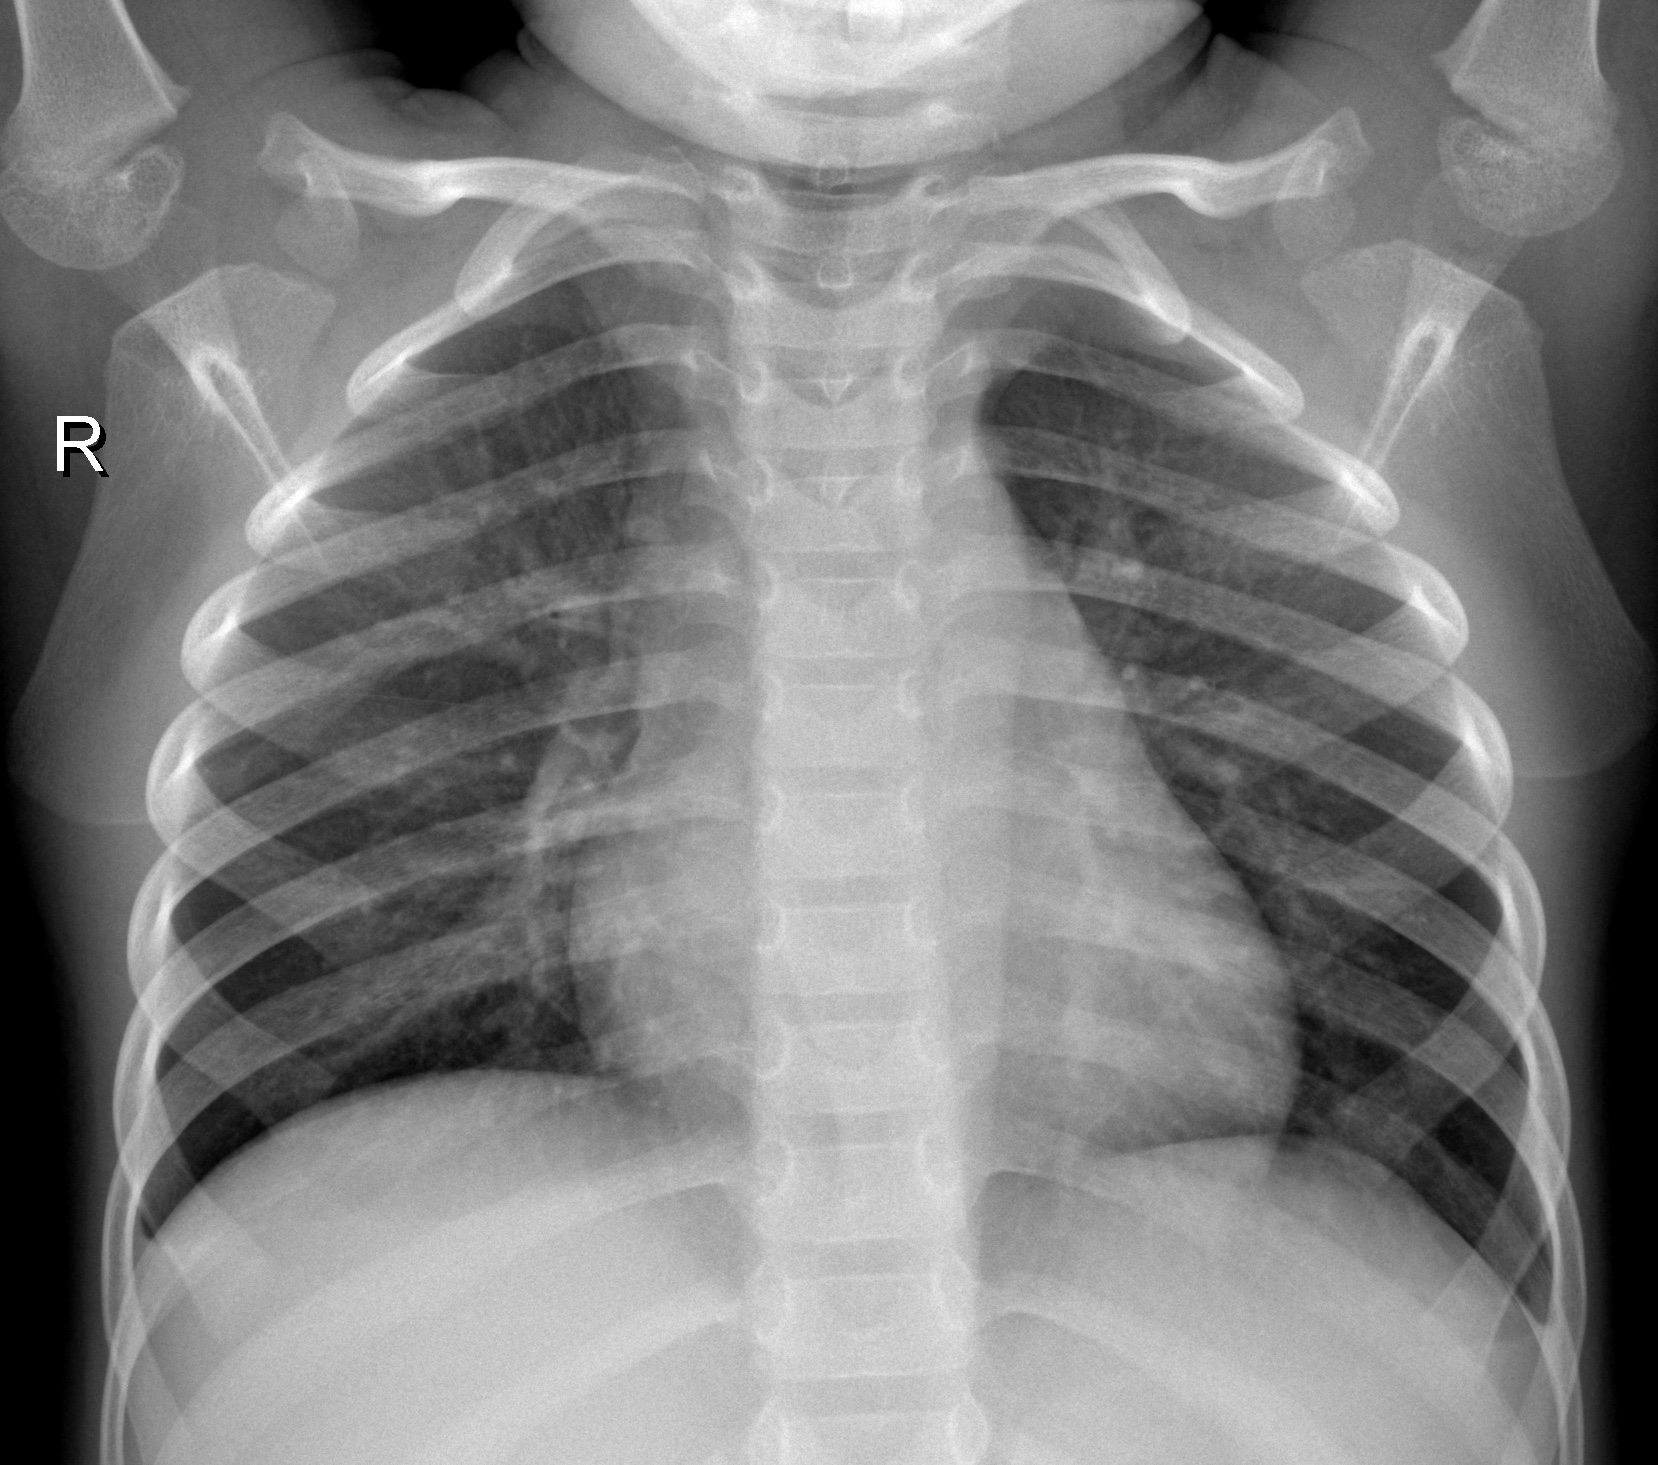
Diagnosis: NORMAL